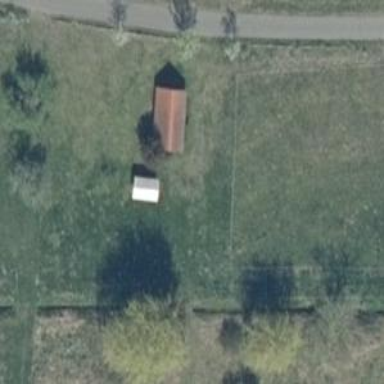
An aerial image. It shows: Shelter.